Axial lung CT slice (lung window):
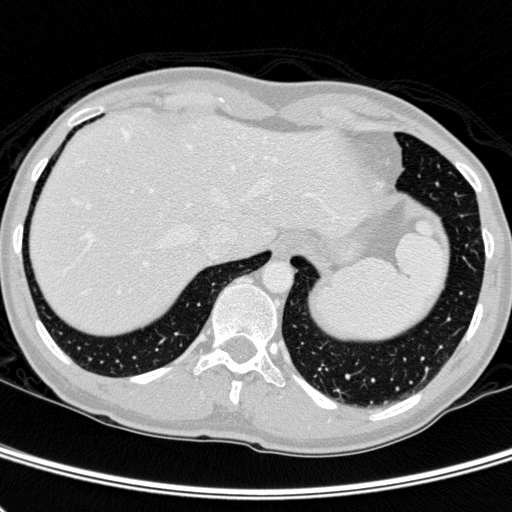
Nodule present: no